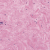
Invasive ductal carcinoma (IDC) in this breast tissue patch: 0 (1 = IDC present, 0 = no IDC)